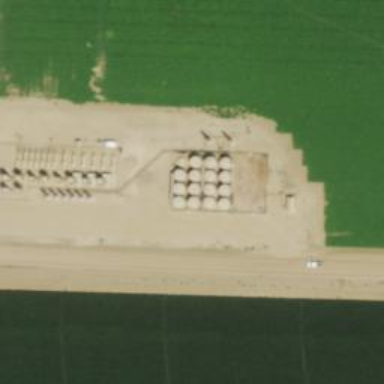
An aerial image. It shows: Storage tank with man-made structure.